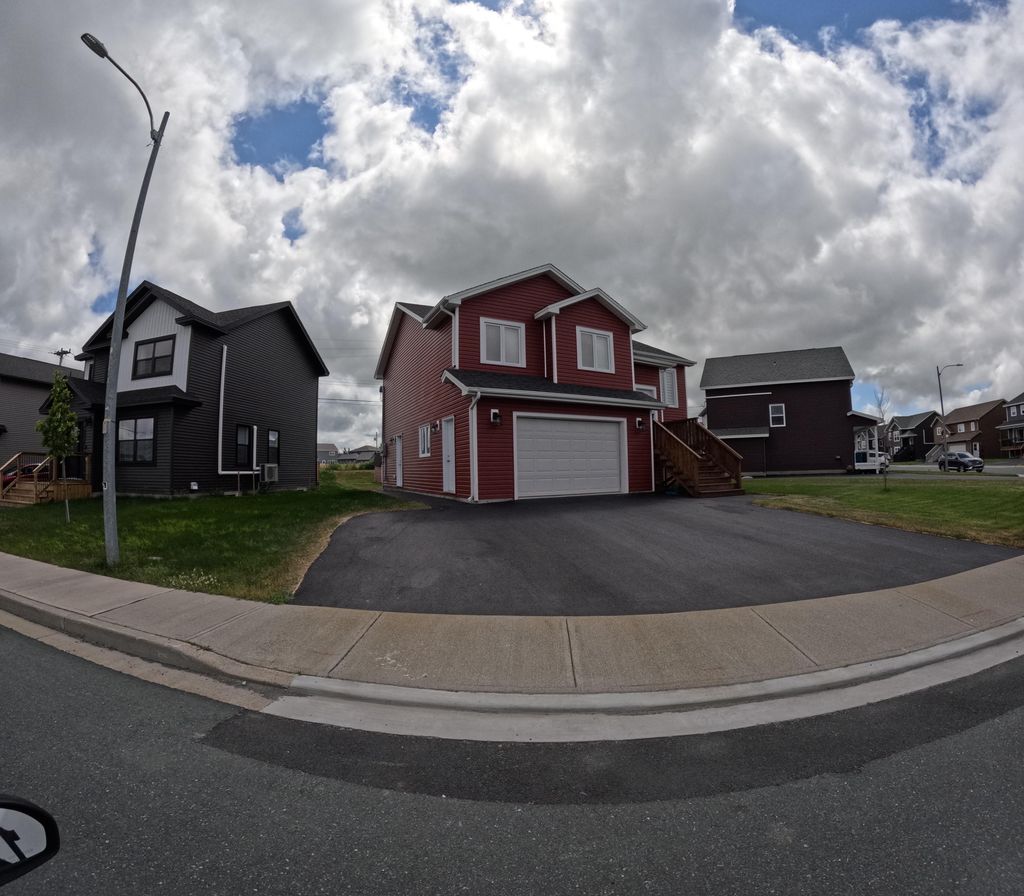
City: st_johns